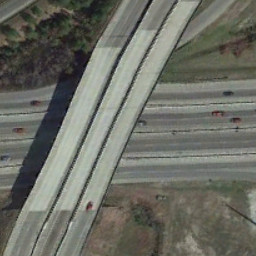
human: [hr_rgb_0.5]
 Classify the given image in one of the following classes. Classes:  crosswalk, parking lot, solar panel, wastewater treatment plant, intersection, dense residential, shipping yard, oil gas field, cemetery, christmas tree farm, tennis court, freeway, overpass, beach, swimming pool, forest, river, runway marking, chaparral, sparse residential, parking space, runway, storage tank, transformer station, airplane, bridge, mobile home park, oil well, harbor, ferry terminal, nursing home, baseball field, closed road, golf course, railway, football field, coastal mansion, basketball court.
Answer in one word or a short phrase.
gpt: overpass